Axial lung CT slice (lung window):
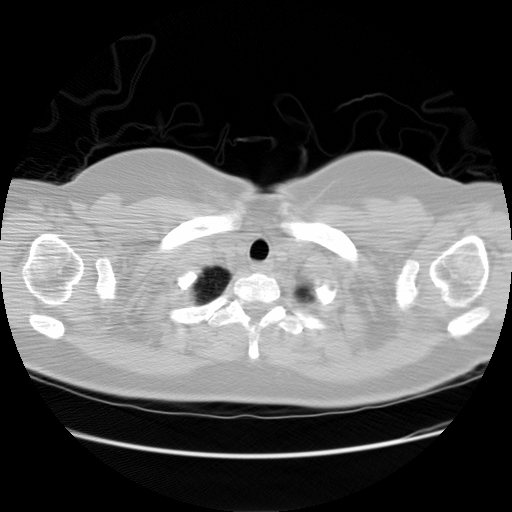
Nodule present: no